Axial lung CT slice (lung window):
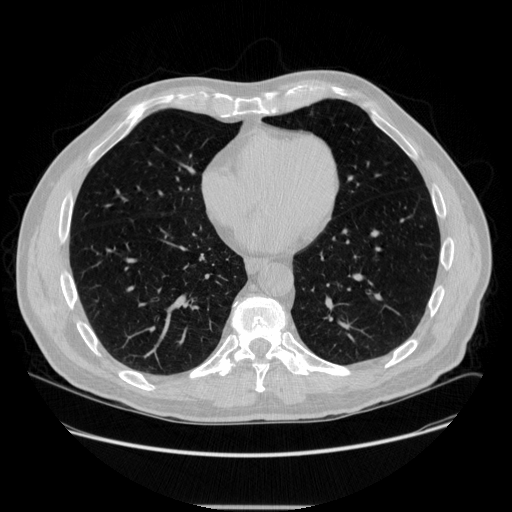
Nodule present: no